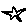
Label: star